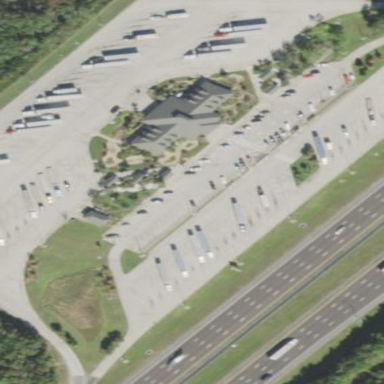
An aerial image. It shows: Designated parking area for tourist buses with concrete surface.